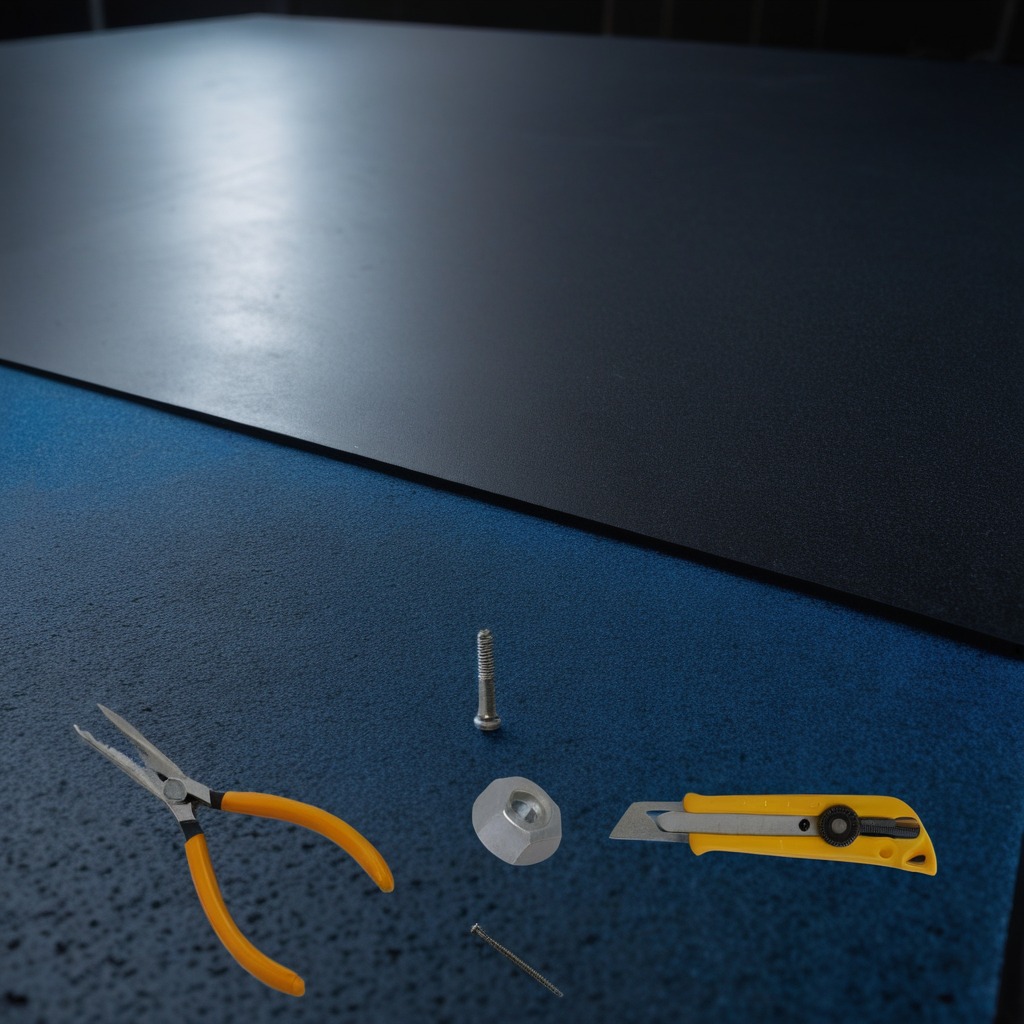
A utility knife, a metal machine screw, an iron nail, a pair of pliers, and a metal nut lying on the granite tabletop